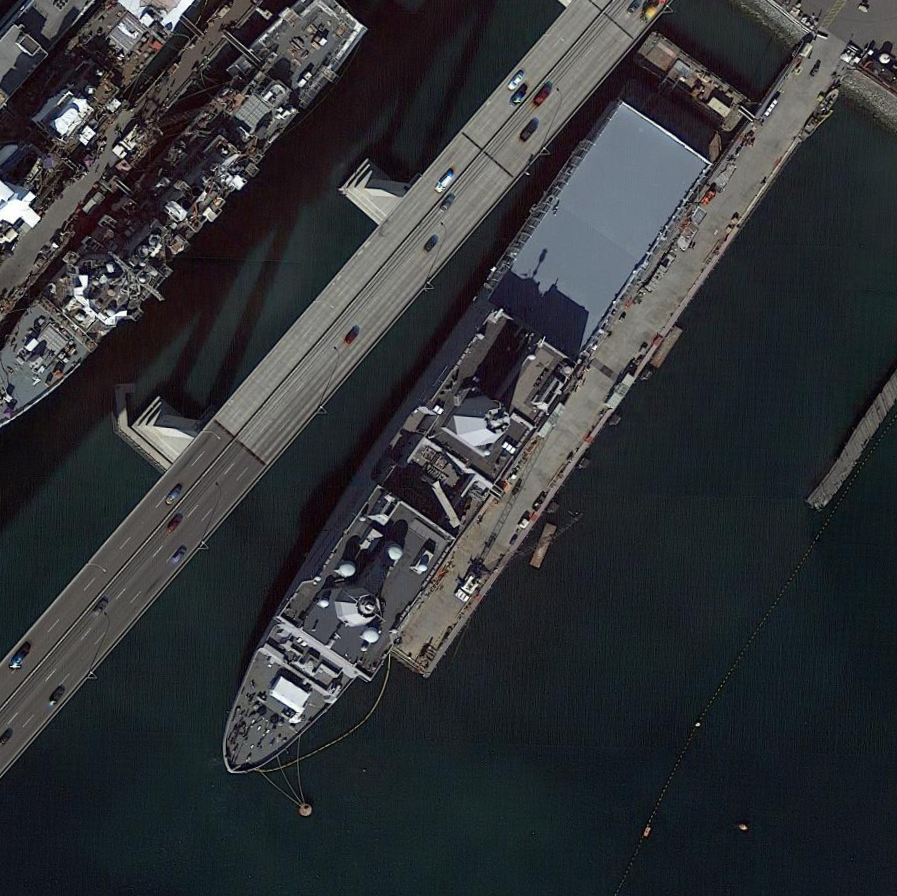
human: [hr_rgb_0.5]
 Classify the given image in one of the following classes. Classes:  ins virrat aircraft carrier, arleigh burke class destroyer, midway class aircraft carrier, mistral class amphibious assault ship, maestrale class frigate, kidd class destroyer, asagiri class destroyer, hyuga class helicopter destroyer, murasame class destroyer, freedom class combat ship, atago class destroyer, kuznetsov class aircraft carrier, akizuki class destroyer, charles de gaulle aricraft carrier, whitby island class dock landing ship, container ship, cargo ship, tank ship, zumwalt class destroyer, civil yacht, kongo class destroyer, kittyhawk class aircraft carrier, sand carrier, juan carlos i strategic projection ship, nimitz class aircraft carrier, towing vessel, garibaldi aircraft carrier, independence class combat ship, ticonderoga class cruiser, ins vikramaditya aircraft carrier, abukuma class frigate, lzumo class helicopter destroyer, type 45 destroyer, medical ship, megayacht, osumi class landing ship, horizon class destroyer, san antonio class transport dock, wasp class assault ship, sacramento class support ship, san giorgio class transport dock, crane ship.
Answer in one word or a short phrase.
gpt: San Antonio class transport dock